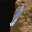
Label: 1